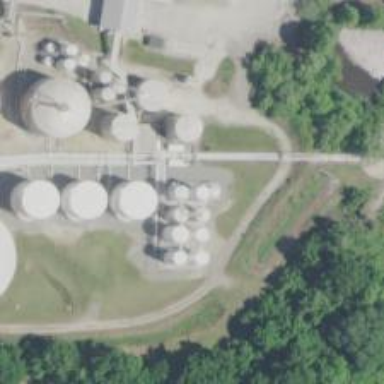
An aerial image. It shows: Storage tank that is man-made.